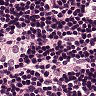
Metastatic tissue present: no